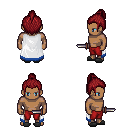
a pixel art fantasy rpg character, male body template, human, dark skin, white trimmed cape, red pants, brunette short topknot hairstyle, gray slippers, dagger, four views (front, back, left, right), 2x2 character sprite sheet, small pixel art, hard edges, no anti-aliasing